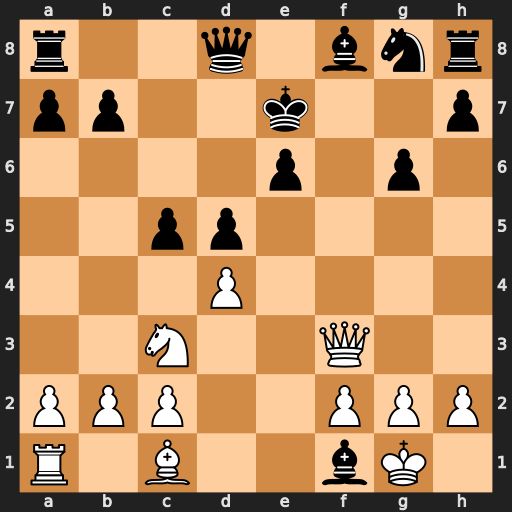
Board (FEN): r2q1bnr/pp2k2p/4p1p1/2pp4/3P4/2N2Q2/PPP2PPP/R1B2bK1
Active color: w
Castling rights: -
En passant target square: -
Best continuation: Bg5+ Ke8 Bxd8